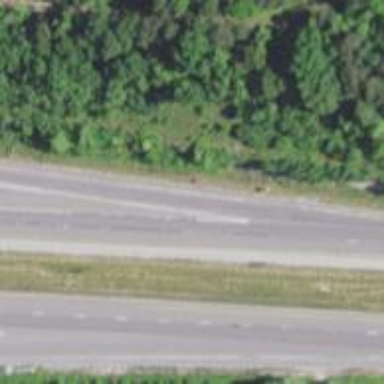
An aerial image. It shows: Motorway junction.